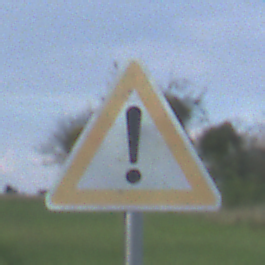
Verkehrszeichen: Gefahrenstelle
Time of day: MorningAfternoon
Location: Outdoor (Nature)
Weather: PartlyCloudy
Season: NotSpecified
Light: Natural